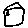
Label: house